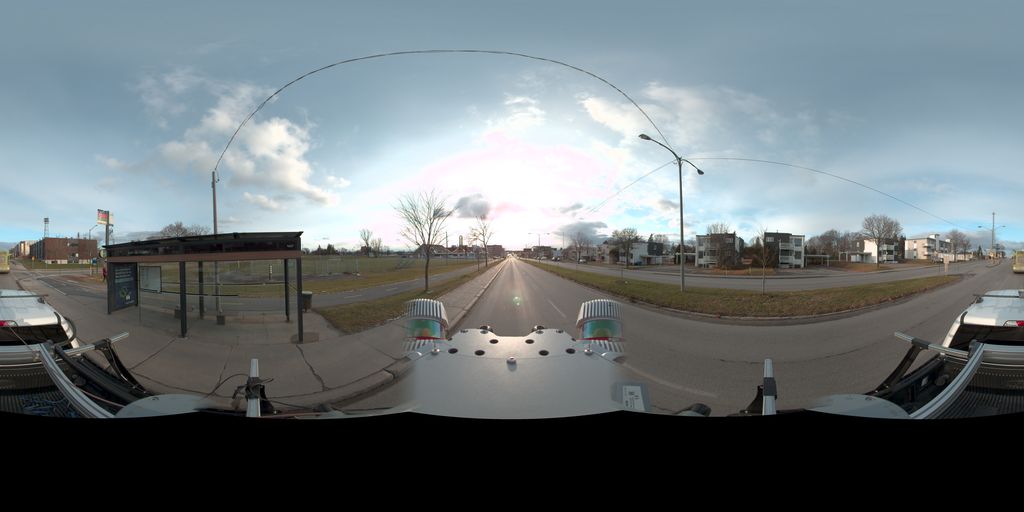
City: quebec_city